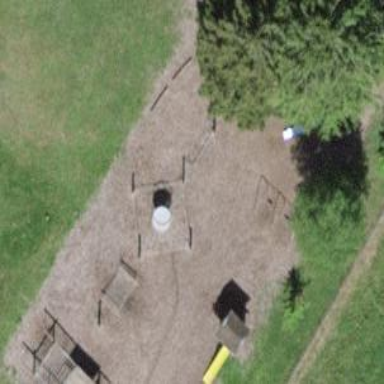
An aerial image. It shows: Playground area for leisure activities on the land.